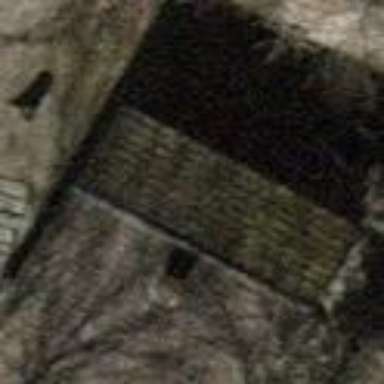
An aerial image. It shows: Gabled roof cabin.